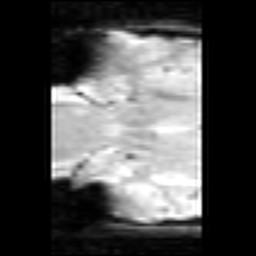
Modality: inplaneT2
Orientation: coronal
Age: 19
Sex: male